Question: I have been asked to set up a language extension in OpenCart. I am currently in the process of filling out this form:

I am not 100% sure what to put in the "Locale" field.
Could somebody please help me?
Many Thanks, and Merry Christmas :)
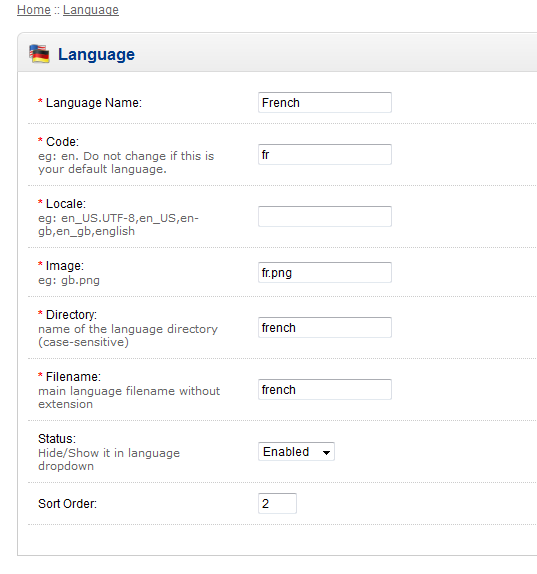
Answer: I believe the full correct string you should use is
'''
fr_CA.UTF-8,fr_FR.UTF-8,fr_CA,fr_FR,fr-fr,french
'''
This is from the following extension's documentation
<URL>